Question: I have made a table that has a Edit and Delete
the data inside the table is coming from CVF file I am not using database here.
what i need to do is when i click the Edit it will allow me to edit the row where the clicked edit place and when i save it, it will update the table and also the data in CSV file.
How can i do that. I am using codeigniter here
I tried this code but its not working.
'''
function Edit()
{
var par = $(this).parent().parent(); //tr
var f1 = par.children("td:nth-child(1)");
var f2 = par.children("td:nth-child(2)");
var f3 = par.children("td:nth-child(3)");
var f4 = par.children("td:nth-child(4)");
var f5 = par.children("td:nth-child(5)");
var f6 = par.children("td:nth-child(6)");
var f7 = par.children("td:nth-child(7)");
var f8 = par.children("td:nth-child(8)");
var f9 = par.children("td:nth-child(9)");
var f10 = par.children("td:nth-child(10)");
var f11 = par.children("td:nth-child(11)");
var f12 = par.children("td:nth-child(12)");
var f13 = par.children("td:nth-child(13)");
var f14 = par.children("td:nth-child(14)");
var f15 = par.children("td:nth-child(15)");
var f16 = par.children("td:nth-child(16)");
var fbtn = par.children("td:nth-child(17)");
f1.html("<input type='text' id='txtf1' value='"+f1.html()+"'/>");
f2.html("<input type='text' id='txtf2' value='"+f2.html()+"'/>");
f3.html("<input type='text' id='txtf3' value='"+f3.html()+"'/>");
f4.html("<input type='text' id='txtf4' value='"+f4.html()+"'/>");
f5.html("<input type='text' id='txtf5' value='"+f5.html()+"'/>");
f6.html("<input type='text' id='txtf6' value='"+f6.html()+"'/>");
f7.html("<input type='text' id='txtf7' value='"+f7.html()+"'/>");
f8.html("<input type='text' id='txtf8' value='"+f8.html()+"'/>");
f9.html("<input type='text' id='txtf9' value='"+f9.html()+"'/>");
f10.html("<input type='text' id='txtf10' value='"+f10.html()+"'/>");
f11.html("<input type='text' id='txtf11' value='"+f11.html()+"'/>");
f12.html("<input type='text' id='txtf12' value='"+f12.html()+"'/>");
f13.html("<input type='text' id='txtf13' value='"+f13.html()+"'/>");
f14.html("<input type='text' id='txtf14' value='"+f14.html()+"'/>");
f15.html("<input type='text' id='txtf15' value='"+f15.html()+"'/>");
f16.html("<input type='text' id='txtf16' value='"+f16.html()+"'/>");
fbtn.html("<a class='btnSave'>Save</a>");
$(".btnSave").bind("click", Save);
$(".btnEdit").bind("click", Edit);
$(".btnDelete").bind("click", Delete);
};
'''
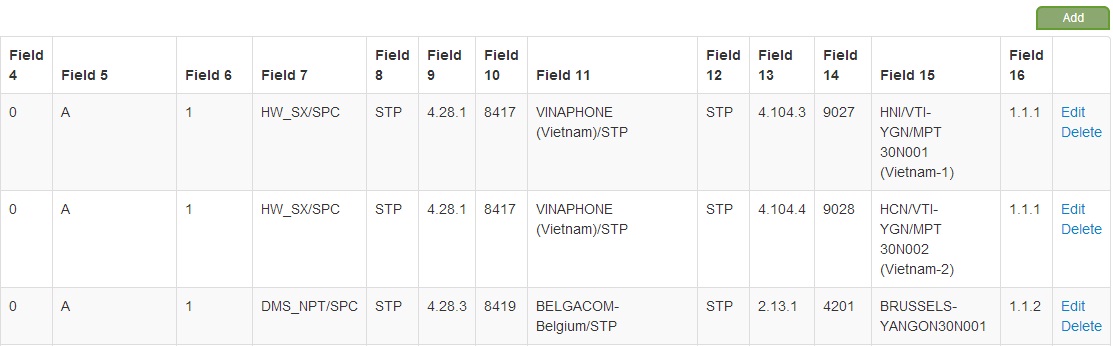
Answer: There are multiple ways of doing that:
- - - - - -
- - -
For the "Table-Column-Edit" i suggest the jQuery Plugin "x-editable". It's easy to setup.
- <URL>-